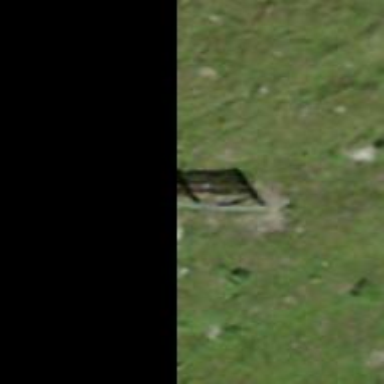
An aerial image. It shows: Fence used for avalanche protection.